Question: I have ScheduledTaskAgent1 that time to time does stuff, and when certain events happens I want to set a notification text. How do i set the lorem text:

Tried to follow <URL> but Im expecting some kind of function or something.... Anyone?
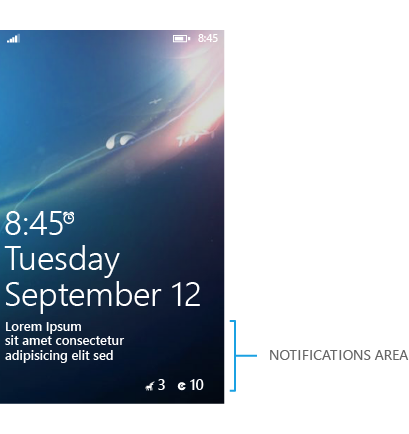
Answer: Take a look at this article on <URL>.
> You can add text and a counter to the lock screen as well, by assigning values to the app's pinned tile.